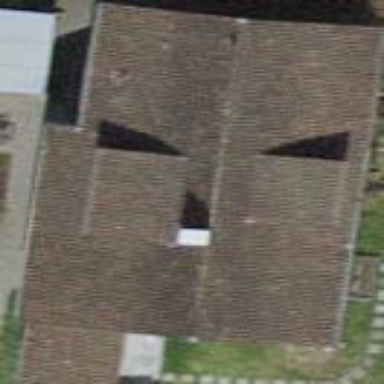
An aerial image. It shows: Building with tiled roof.